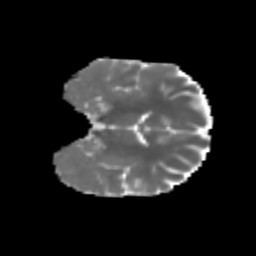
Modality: MD
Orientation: coronal
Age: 21
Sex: female
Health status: healthy